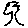
Label: tree